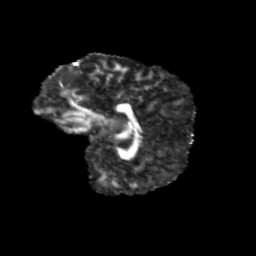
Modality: FA
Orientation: sagittal
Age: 10
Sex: female
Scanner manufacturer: siemens
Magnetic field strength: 3 T
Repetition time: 3.8 s
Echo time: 0.07 s